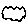
Label: cloud